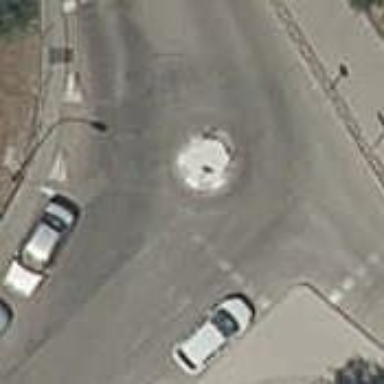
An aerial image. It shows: Mini roundabout on the road.